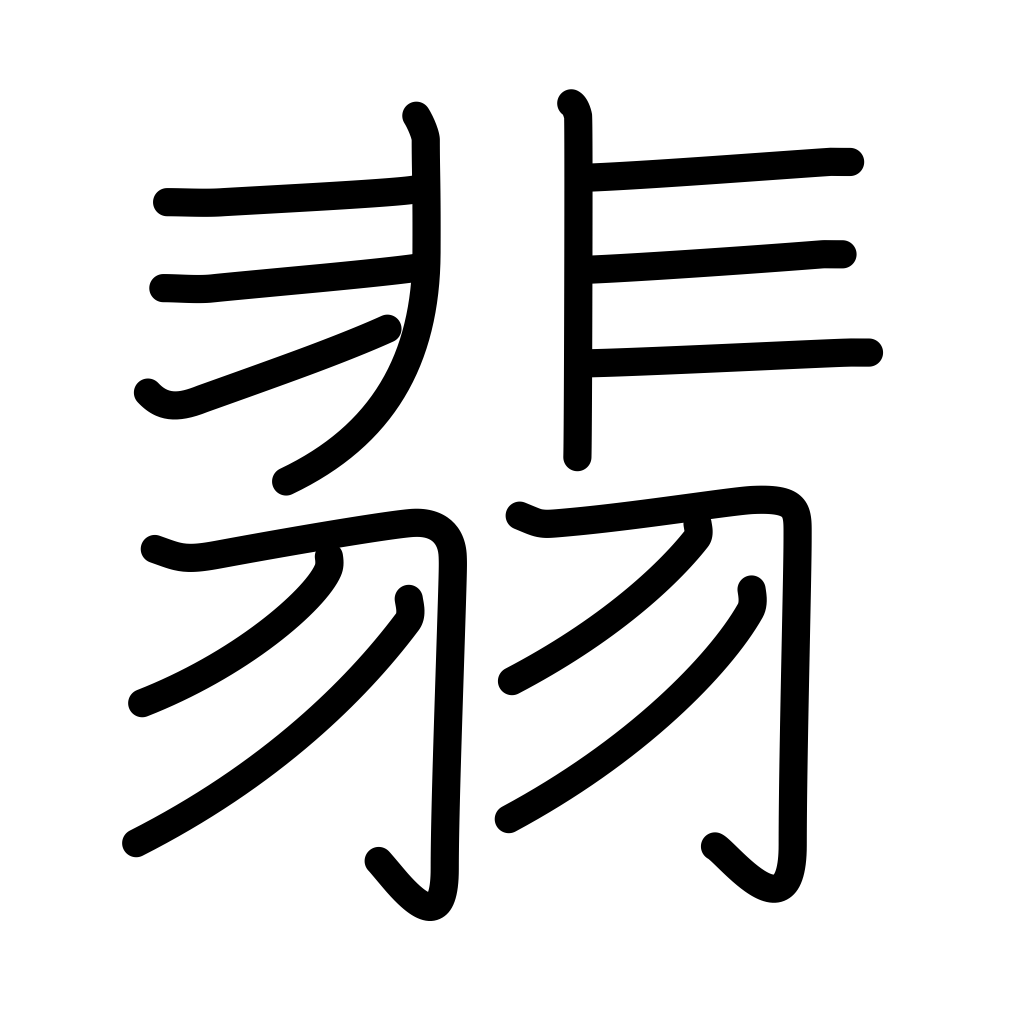
Meaning: kingfisher